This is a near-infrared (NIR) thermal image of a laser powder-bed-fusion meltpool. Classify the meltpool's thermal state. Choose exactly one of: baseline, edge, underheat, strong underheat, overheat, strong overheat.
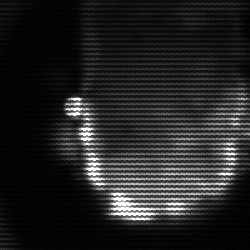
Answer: baseline